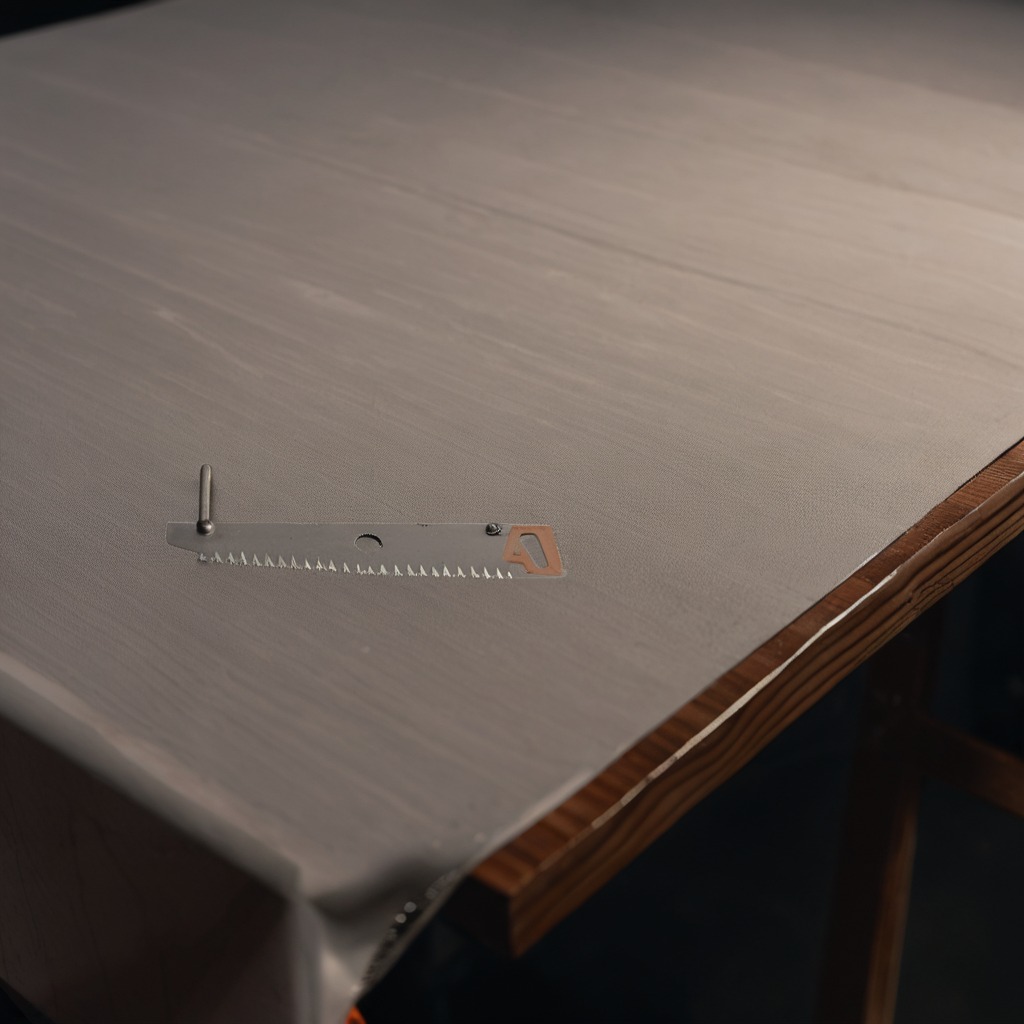
A metal saw is lying on the wooden table.